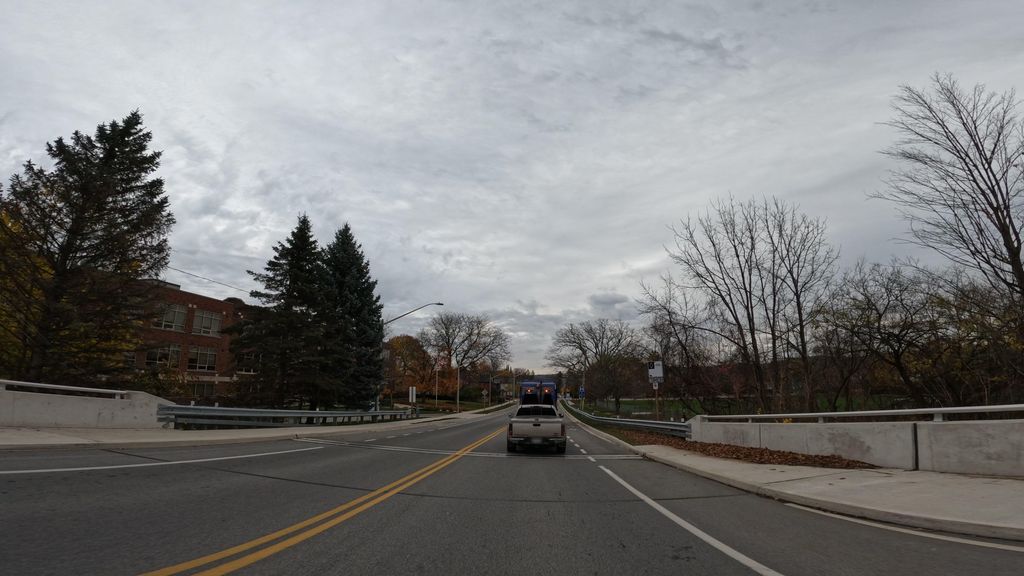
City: hamilton